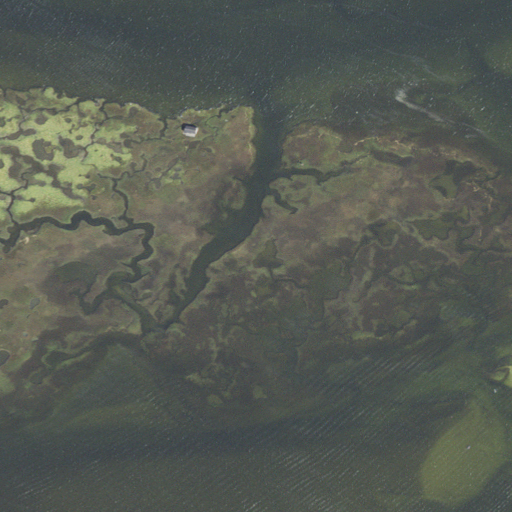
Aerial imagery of island in Massachusetts named Great Bank containing herbaceous wetlands, open water, and low intensity development